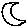
Label: moon